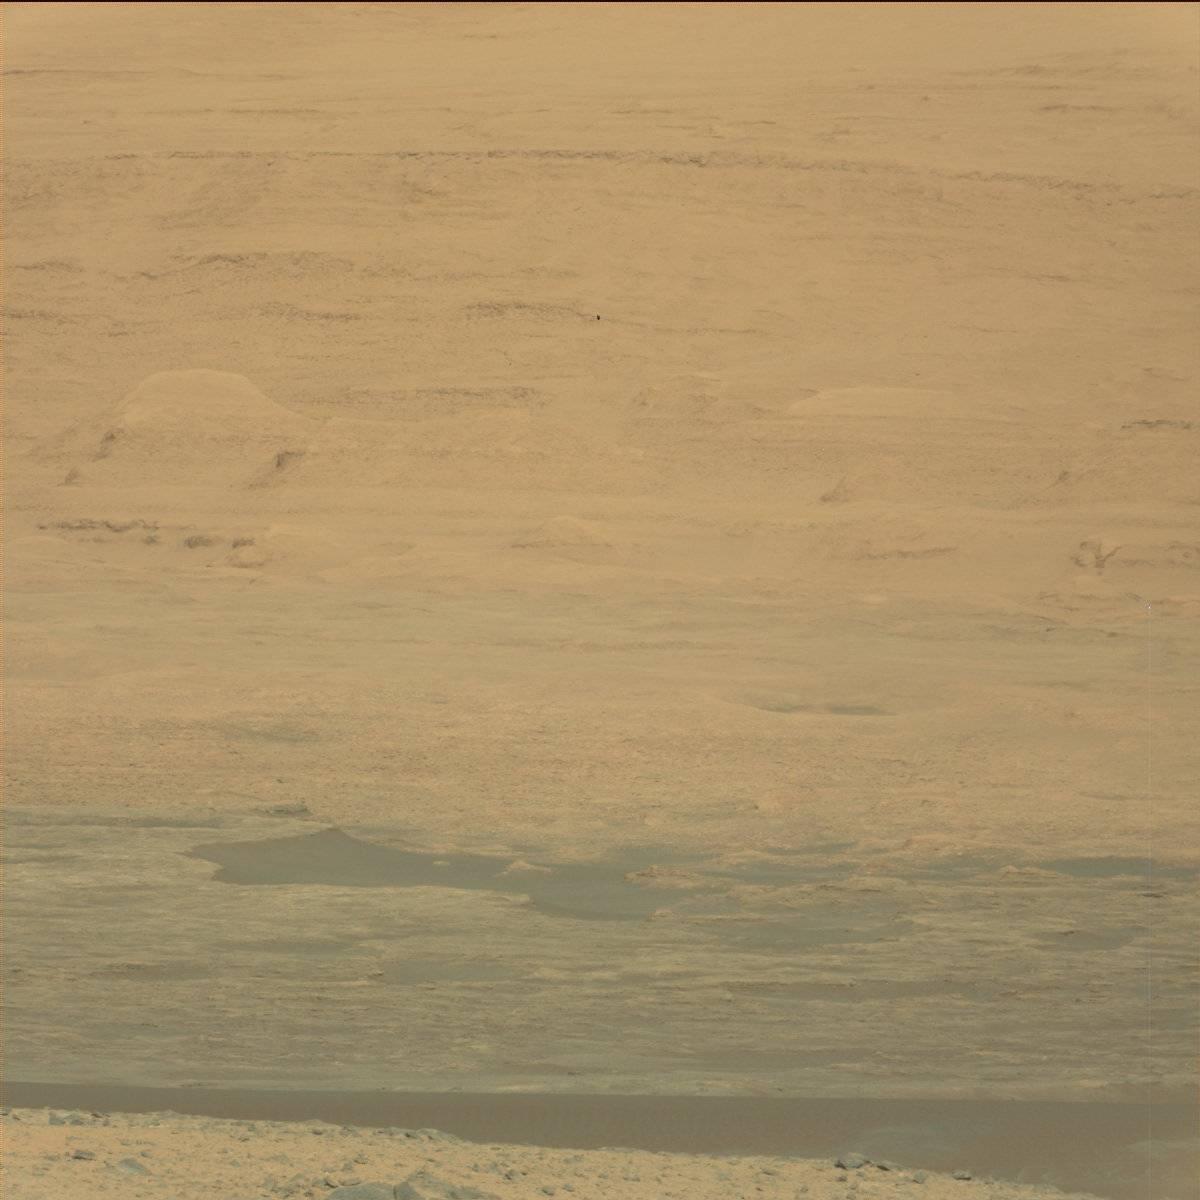
Terrain classes present: Bedrock, Ridge, Sand / Soil